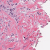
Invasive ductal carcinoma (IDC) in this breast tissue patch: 1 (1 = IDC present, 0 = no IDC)